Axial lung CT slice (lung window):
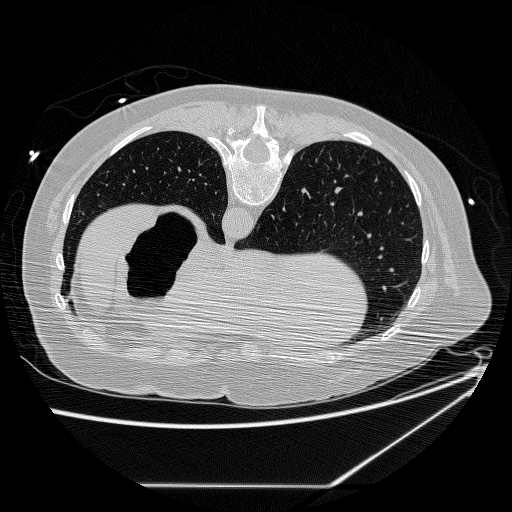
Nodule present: no